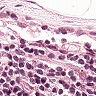
Metastatic tissue present: no